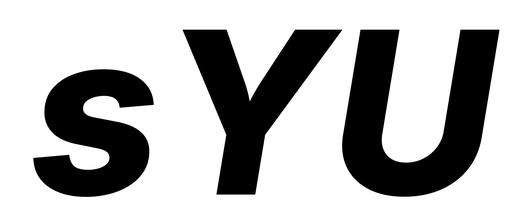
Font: Inter-Italic_ExtraBold_Italic